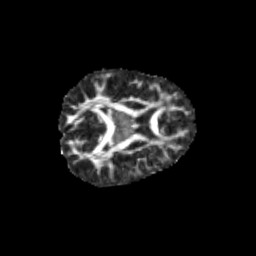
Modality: FA
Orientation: axial
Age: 12
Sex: female
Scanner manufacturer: siemens
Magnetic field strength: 3 T
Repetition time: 3.8 s
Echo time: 0.07 s